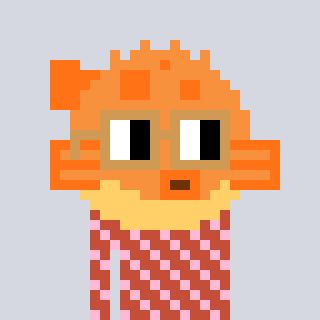
a pixel art character with square brown glasses, a pufferfish-shaped head and a rust-colored body on a cool background